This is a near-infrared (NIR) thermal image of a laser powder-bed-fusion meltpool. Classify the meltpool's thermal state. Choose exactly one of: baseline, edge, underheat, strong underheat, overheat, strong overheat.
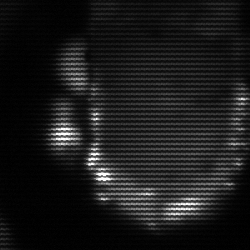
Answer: baseline